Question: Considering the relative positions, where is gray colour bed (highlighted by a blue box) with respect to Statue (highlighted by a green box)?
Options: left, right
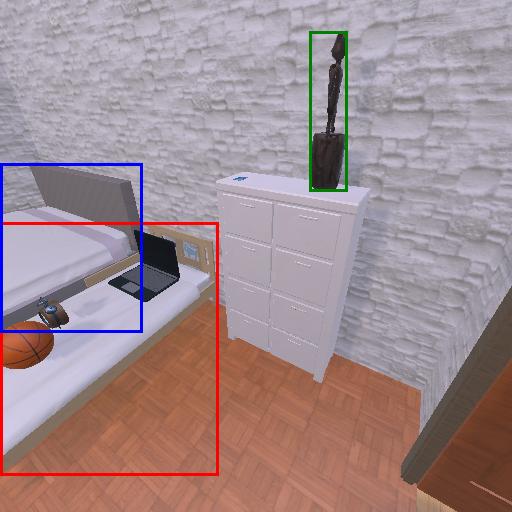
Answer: left